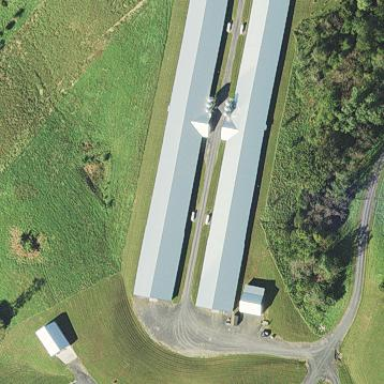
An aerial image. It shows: Farm auxiliary building.